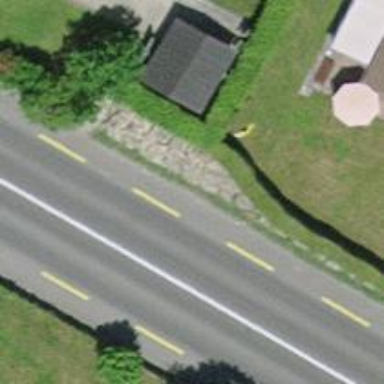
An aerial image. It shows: Hedge barrier.